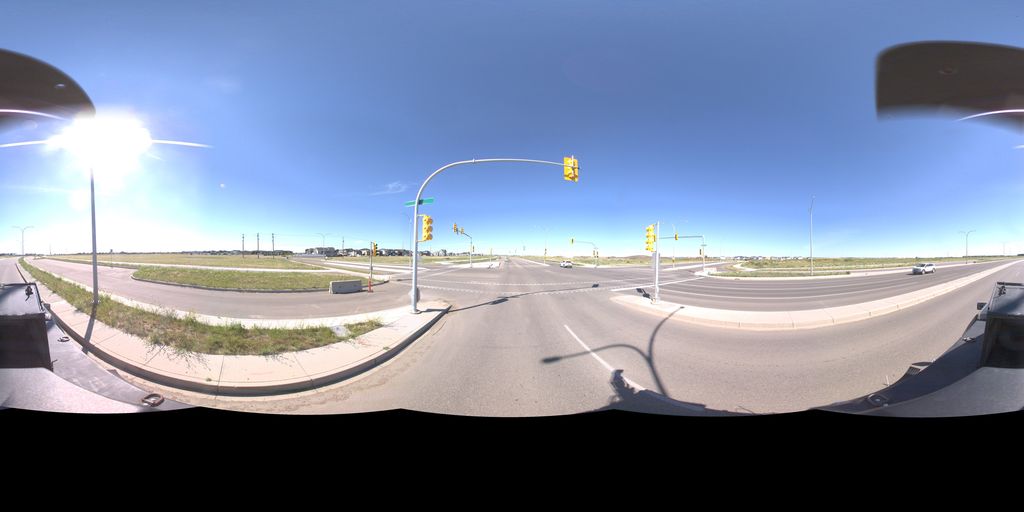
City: saskatoon